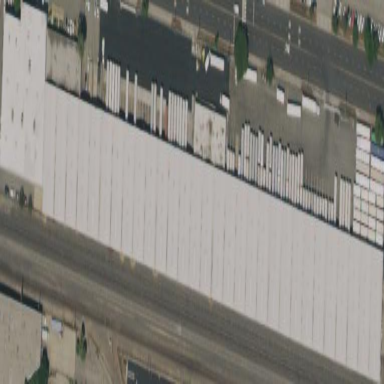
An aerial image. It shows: Warehouse building.